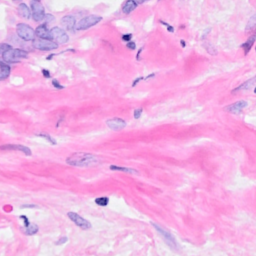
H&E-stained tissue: Breast